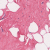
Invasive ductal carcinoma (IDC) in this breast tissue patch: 0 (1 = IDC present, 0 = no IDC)